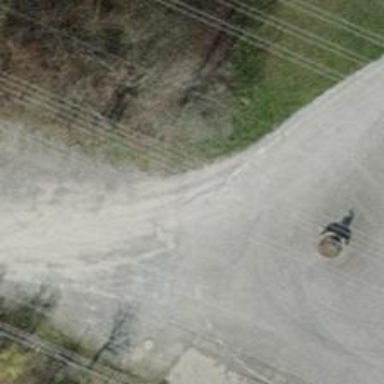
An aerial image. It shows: Unclassified road featuring roundabout.